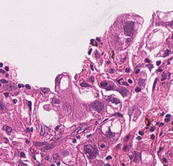
Tumor epithelial tissue: yes
Tumor-associated stroma tissue: yes
Normal tissue: no